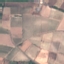
Land use / land cover class: PermanentCrop